Question: The question is a follow up to this one: Generate Web.Debug config which could be debugged](<URL>
I have defined a transformation for web.debug.config. During compilation I see the following:
'''
Transformed Web.config using C:\data\Main\WebRole\Web.Debug.config into
C:\data\Main\obj\objd\Debug\WebRole.csproj\TransformWebConfig\ [...]
transformed\Web.config.
'''
Checked Web.config in the specified location - it is correct (transformation succeeded)
But when I start the service in the azure emulator I get an alert that

Why does it happen? Looks that incorrect web.config is taken. Where should I specify the location of correct (transformed) file?
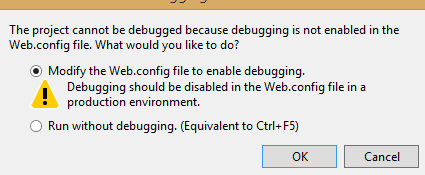
Answer: I have found this solution and it works perfectly
<URL>